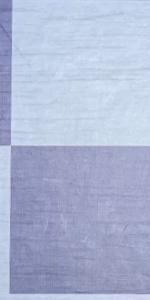
Label: Empty